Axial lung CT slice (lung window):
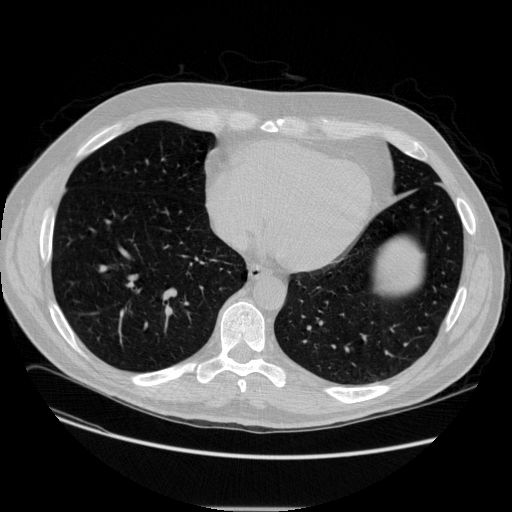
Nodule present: no